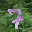
Label: 7